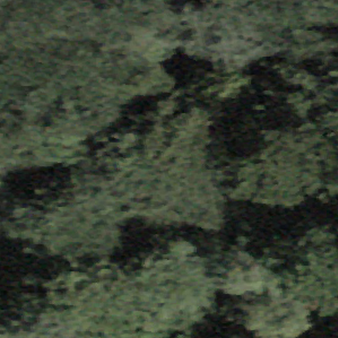
Label: other